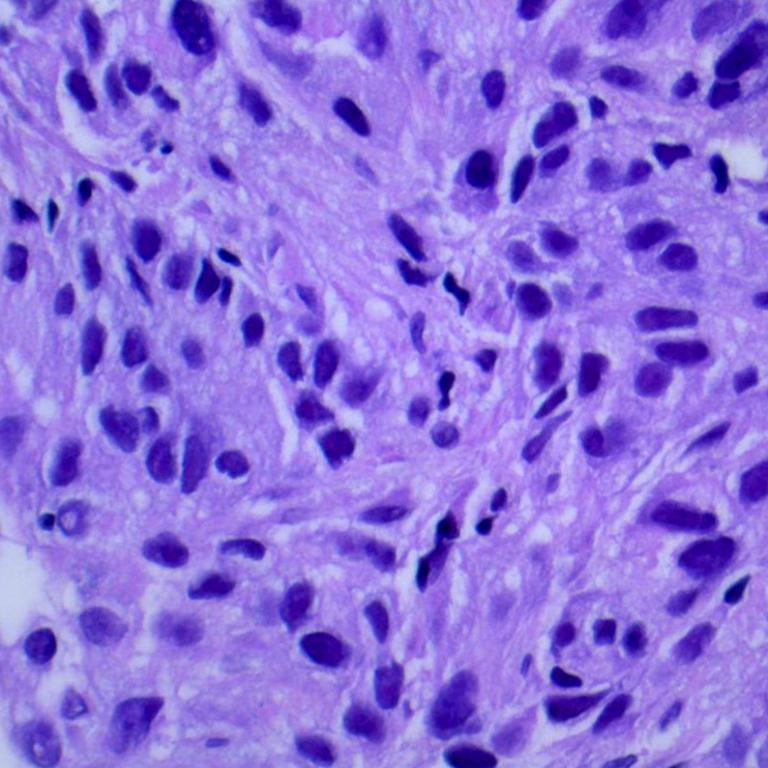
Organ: lung
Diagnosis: adenocarcinomas